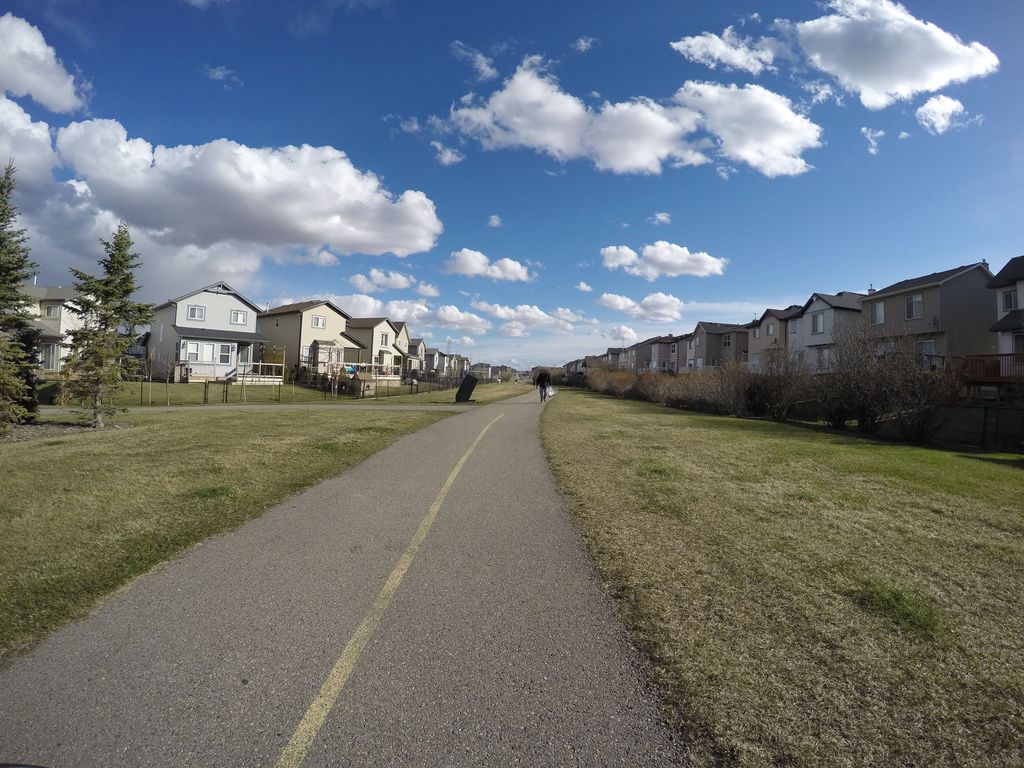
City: calgary